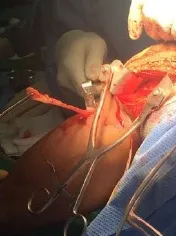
Intraoperative photographs of the Tension-slide technique of proximal biceps tendodesis using an EndoButton reproducing anatomical length-tension relationship. The proximal end of the biceps tendon is retrieved through second subpectoral incision.
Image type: medical_photograph (other_medical_photograph)